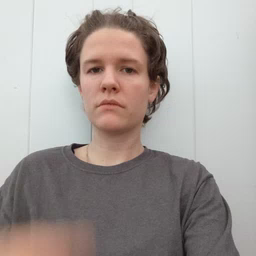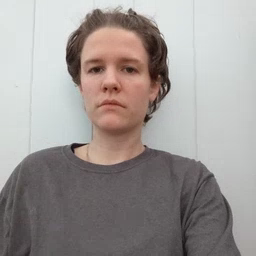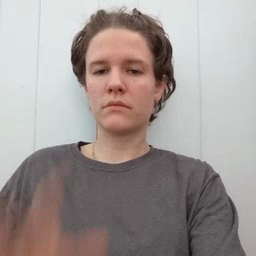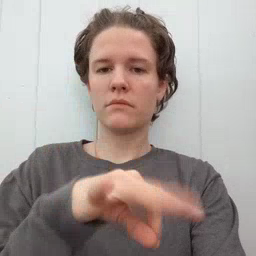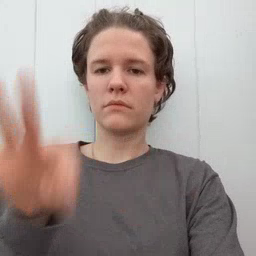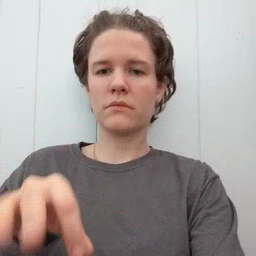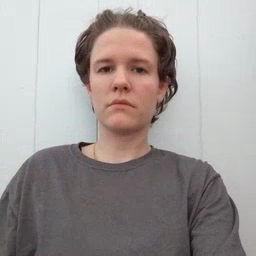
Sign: frenchfries